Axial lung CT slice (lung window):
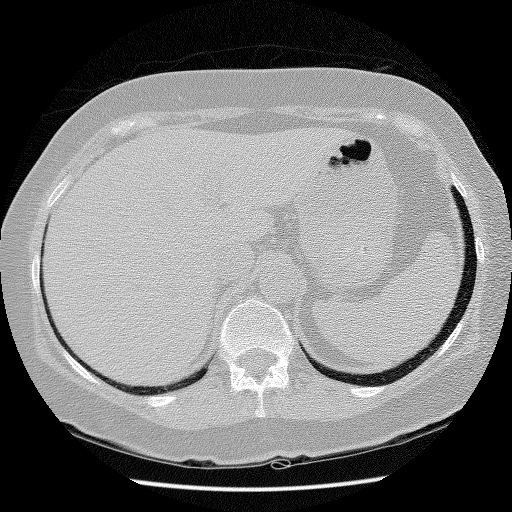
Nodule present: no